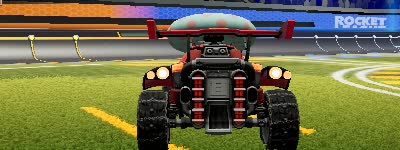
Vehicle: octane